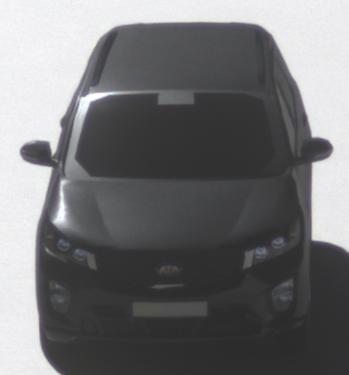
Make: KIA
Model: Sorento 2.2 CRDi
Detailed model: Sorento (UM)
Model produced from: 2015/03
Model produced until: 2017/10
Doors: 5
Color: black
Road condition: dry road
Daytime: morning or afternoon
Contrast: high contrast